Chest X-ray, AP view. Patient: 46 years old, sex M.
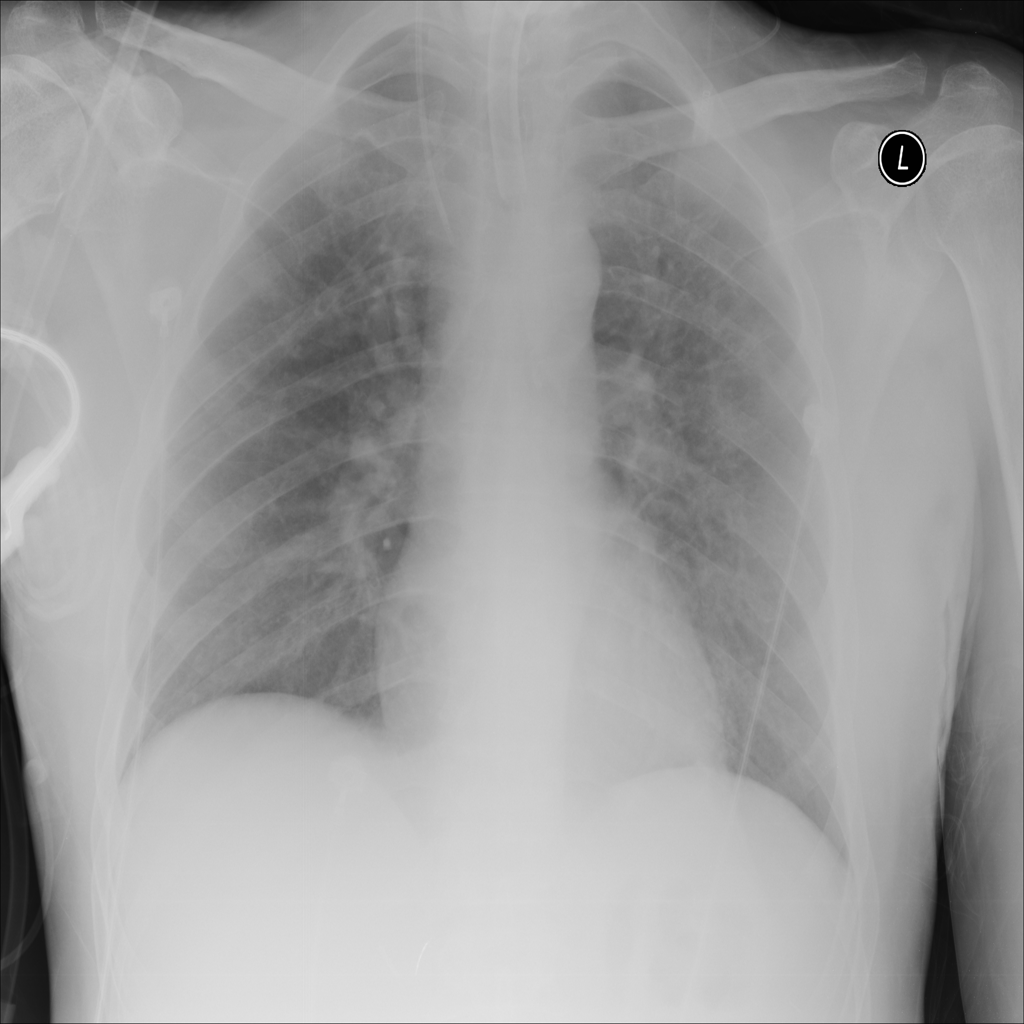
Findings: No Finding